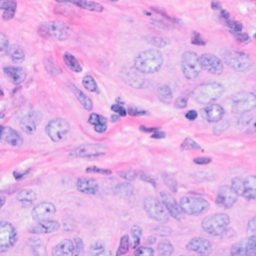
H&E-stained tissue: Breast